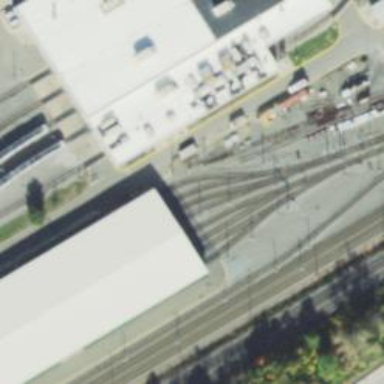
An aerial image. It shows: Light rail service yard with electrified contact lines.